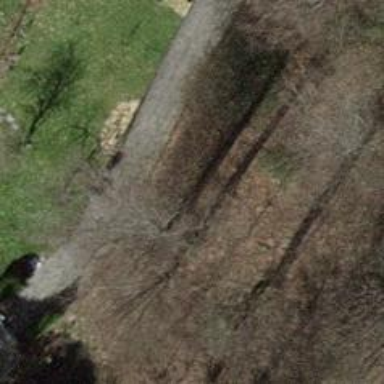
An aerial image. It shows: Culvert tunnel.